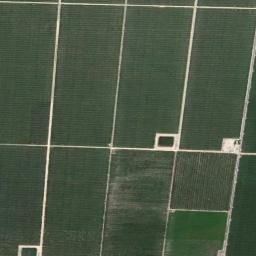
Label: rectangular_farmland